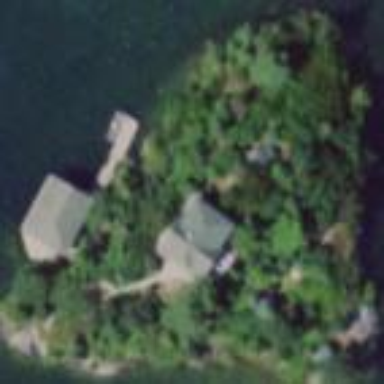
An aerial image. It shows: Islet.